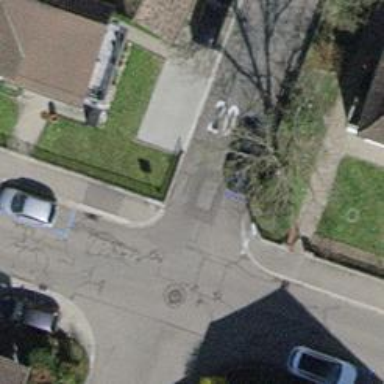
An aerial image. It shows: Asphalt road designated as living street.